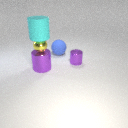
large purple metal cylinder below small yellow metal sphere